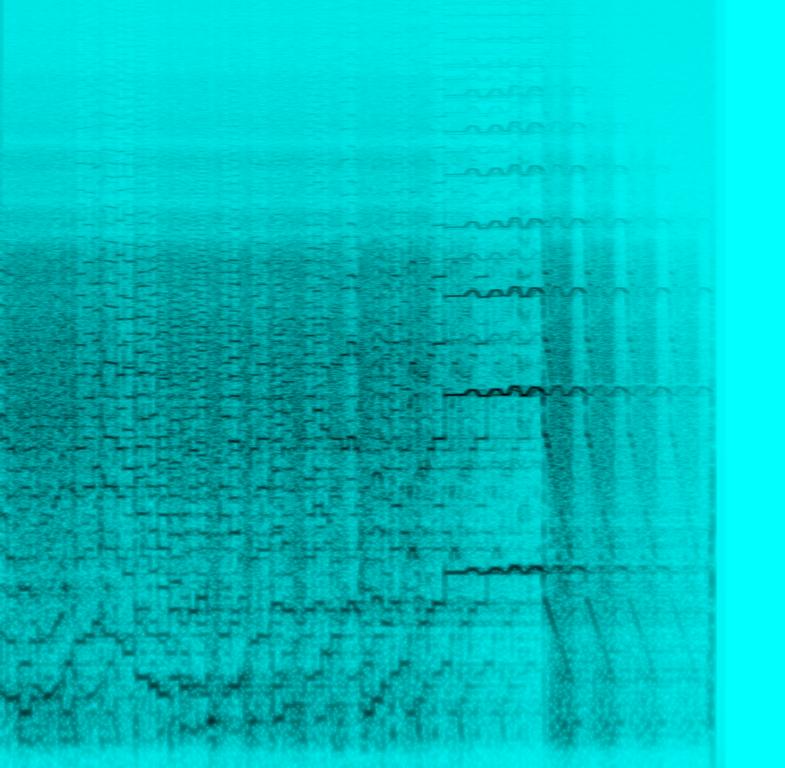
The rock music is purely instrumental and features an electric guitar with a distortion effect on. The guitarist is playing a lot of notes with virtuosity. This music excerpt would make for a really good electric guitar solo.